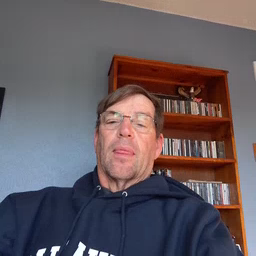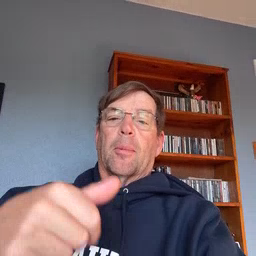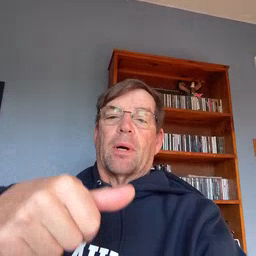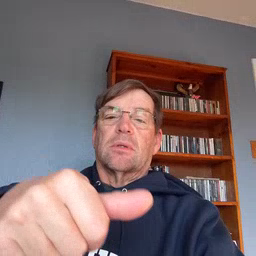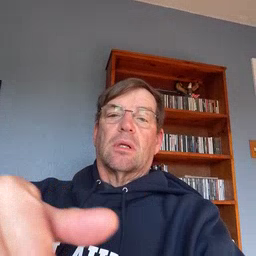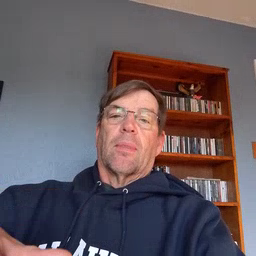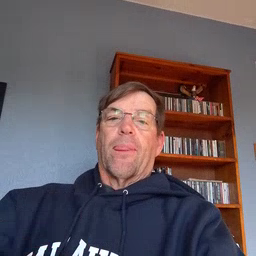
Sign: puzzle